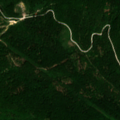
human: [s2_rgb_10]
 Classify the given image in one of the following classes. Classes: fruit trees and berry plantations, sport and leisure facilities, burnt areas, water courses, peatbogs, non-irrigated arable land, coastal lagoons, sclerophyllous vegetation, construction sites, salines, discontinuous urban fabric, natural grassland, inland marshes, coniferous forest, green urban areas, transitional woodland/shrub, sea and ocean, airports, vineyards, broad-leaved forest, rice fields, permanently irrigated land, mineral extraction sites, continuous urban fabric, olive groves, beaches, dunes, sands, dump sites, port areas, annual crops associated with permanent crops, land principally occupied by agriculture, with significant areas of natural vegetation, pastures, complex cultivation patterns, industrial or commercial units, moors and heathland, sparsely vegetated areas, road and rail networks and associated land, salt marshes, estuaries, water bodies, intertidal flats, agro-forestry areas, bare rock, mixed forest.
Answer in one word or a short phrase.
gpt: broad-leaved forest